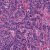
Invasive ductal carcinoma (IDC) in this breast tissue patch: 1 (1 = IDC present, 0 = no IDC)